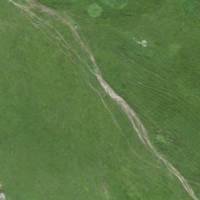
EUNIS habitat code: 26
Species observed at this site:
Aster alpinus
Crepis pyrenaica
Lagopus muta